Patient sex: F
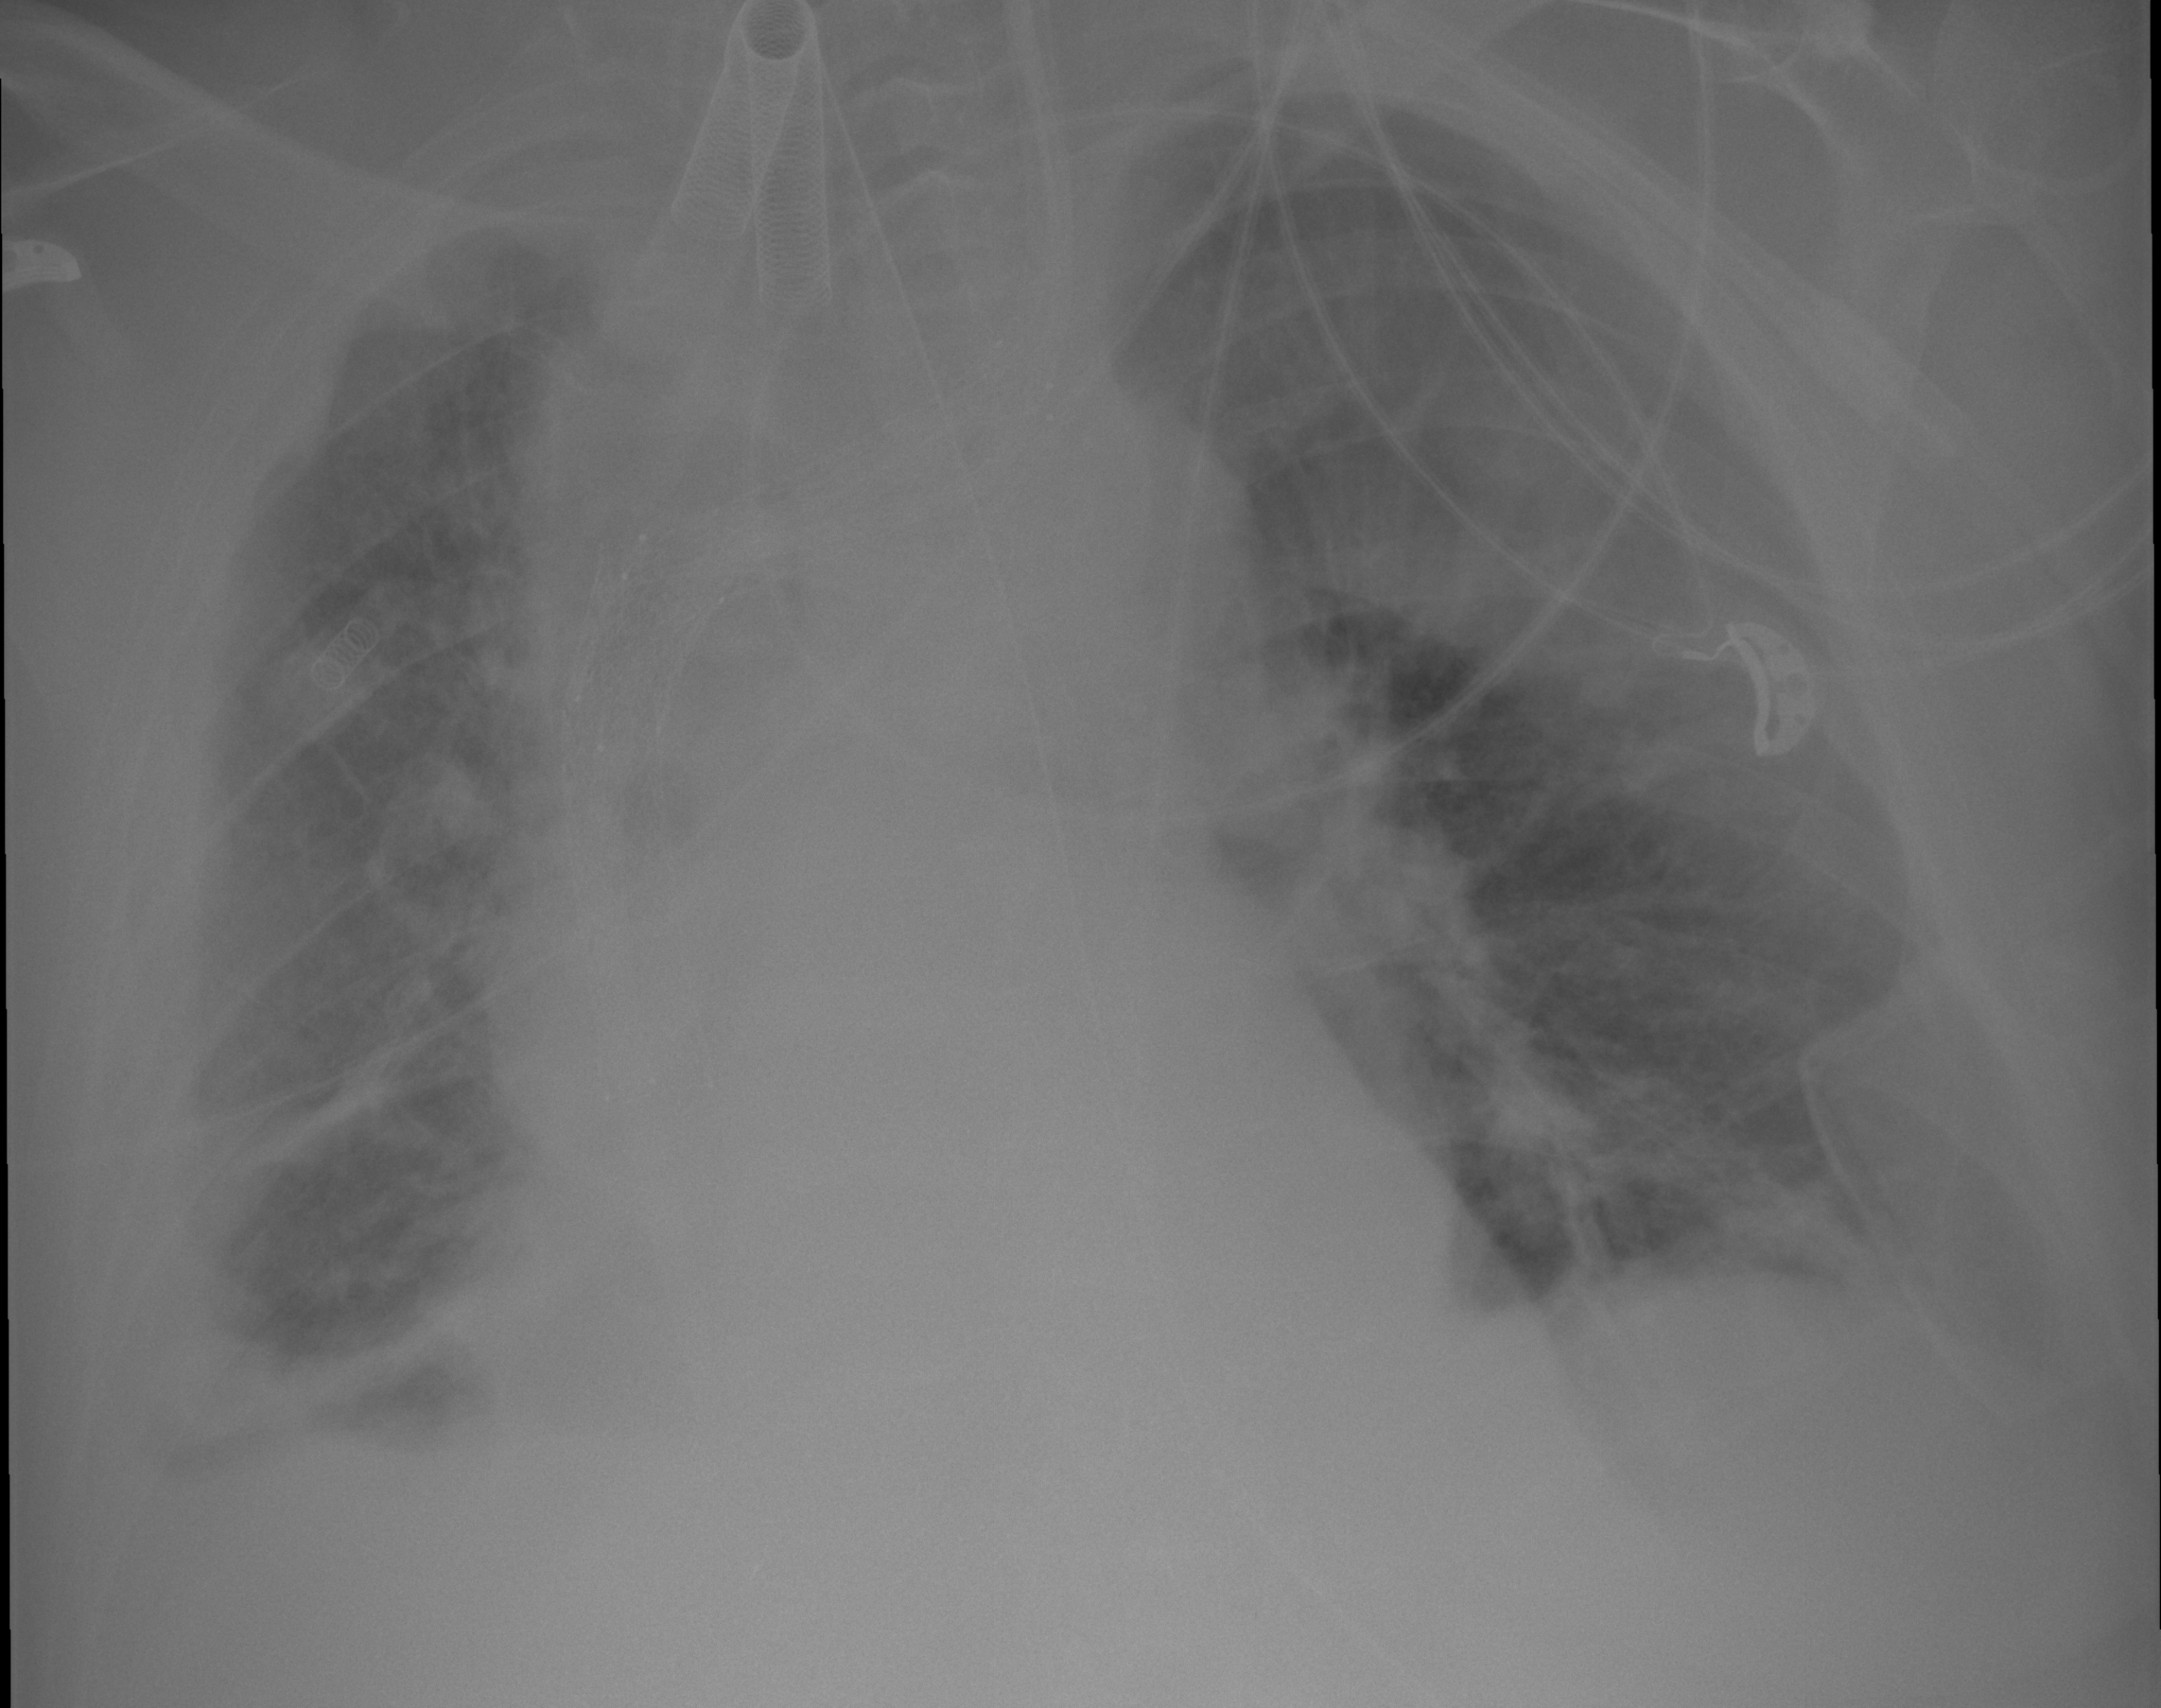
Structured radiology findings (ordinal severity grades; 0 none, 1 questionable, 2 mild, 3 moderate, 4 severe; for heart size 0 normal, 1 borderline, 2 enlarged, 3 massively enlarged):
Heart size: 0
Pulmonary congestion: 0
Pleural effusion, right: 2
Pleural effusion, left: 2
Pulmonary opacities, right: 2
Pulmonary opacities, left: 0
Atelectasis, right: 2
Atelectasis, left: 2